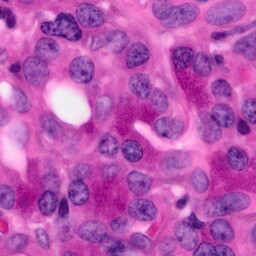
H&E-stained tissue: Pancreatic